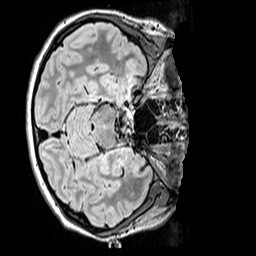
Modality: FLAIR
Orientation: axial
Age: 14
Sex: female
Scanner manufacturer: siemens
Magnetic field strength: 3 T
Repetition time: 5 s
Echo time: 0.388 s